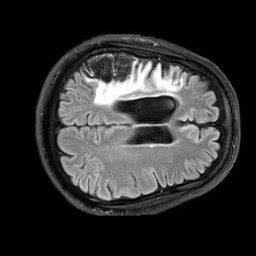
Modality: FLAIR
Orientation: axial
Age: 54
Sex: male
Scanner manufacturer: siemens
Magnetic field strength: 3 T
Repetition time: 9 s
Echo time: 0.098 s